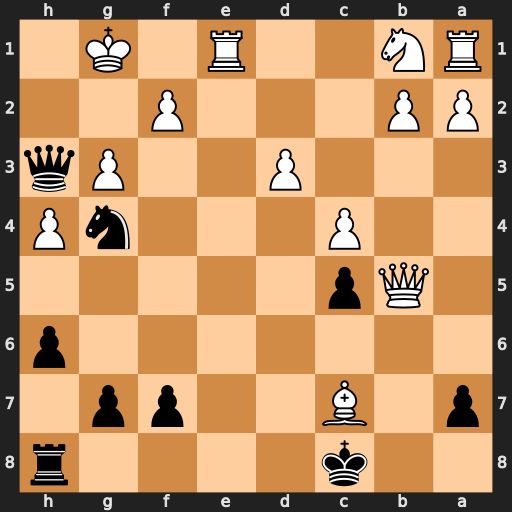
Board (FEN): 2k4r/p1B2pp1/7p/1Qp5/2P3nP/3P2Pq/PP3P2/RN2R1K1
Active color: b
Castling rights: -
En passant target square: -
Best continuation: Qh2+ Kf1 Qxf2#